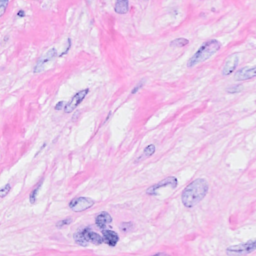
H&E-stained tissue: Breast